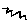
Label: zigzag